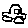
Label: car